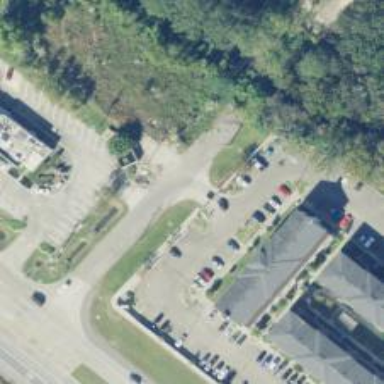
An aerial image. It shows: Driveway leading to service road.